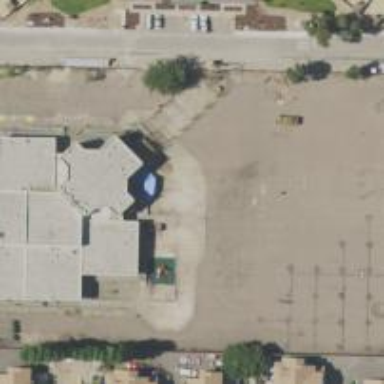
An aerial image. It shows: School building.